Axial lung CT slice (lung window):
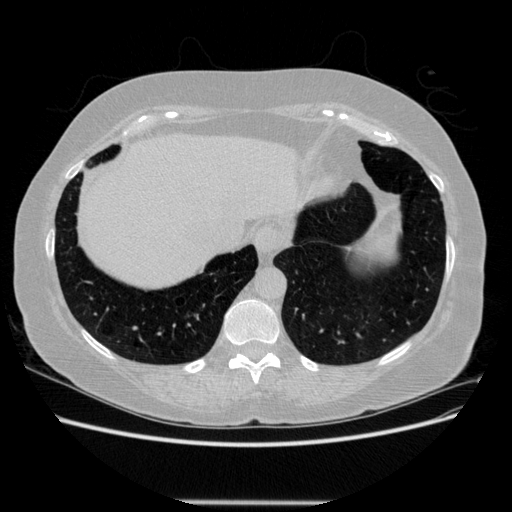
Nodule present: no